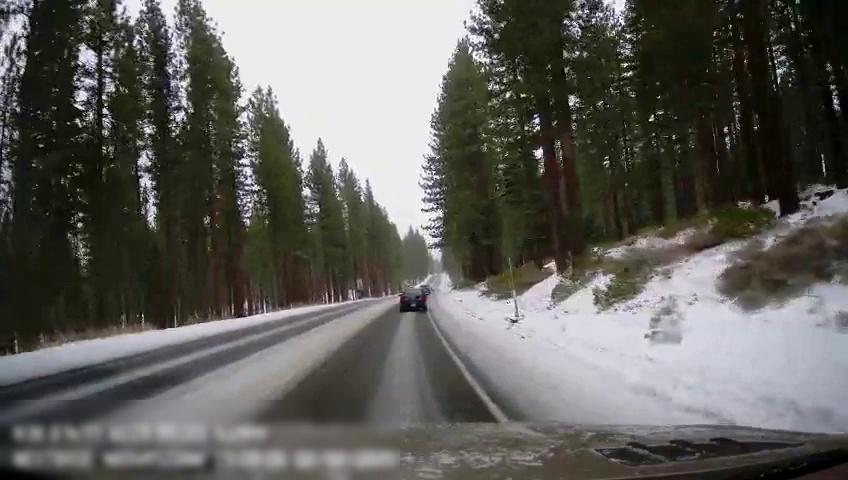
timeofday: Day
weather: Snowy
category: Drivable Space
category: Vehicles | Car
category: Vehicles | Car
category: Lanes | Current Lane